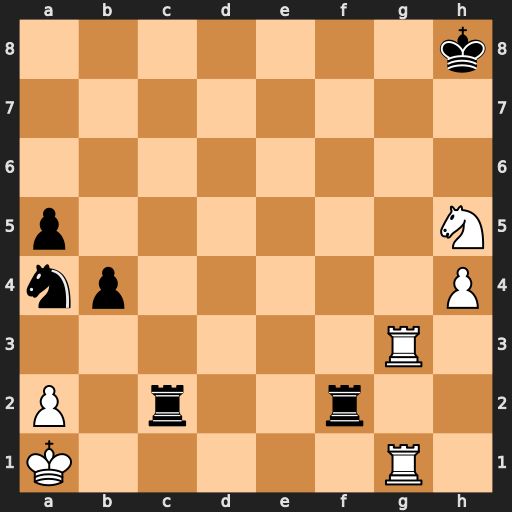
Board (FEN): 7k/8/8/p6N/np5P/6R1/P1r2r2/K5R1
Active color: w
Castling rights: -
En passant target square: -
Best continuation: Rg8+ Kh7 R1g7+ Kh6 Rh8#